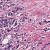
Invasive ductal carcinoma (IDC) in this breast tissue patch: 1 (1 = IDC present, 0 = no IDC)